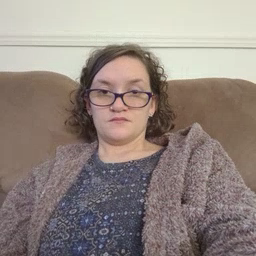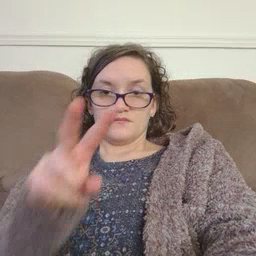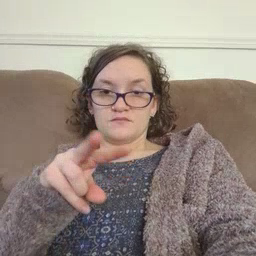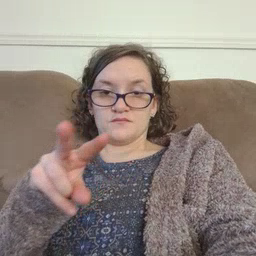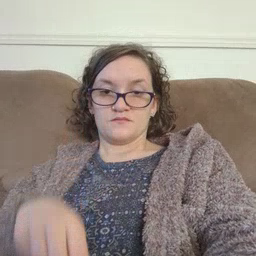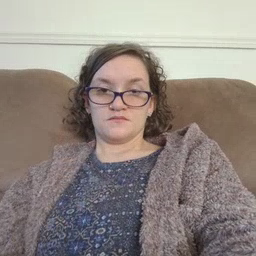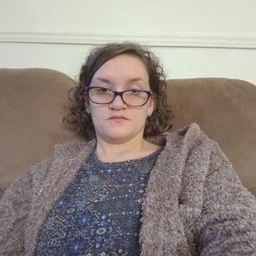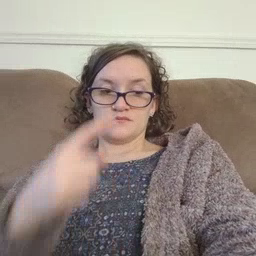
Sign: read